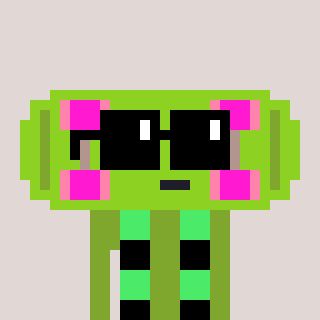
a pixel art character with square black sunglasses, a skateboard-shaped head and a slimegreen-colored body on a warm background